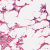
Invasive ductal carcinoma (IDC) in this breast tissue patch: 1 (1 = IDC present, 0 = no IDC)